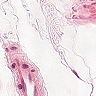
Metastatic tissue present: no